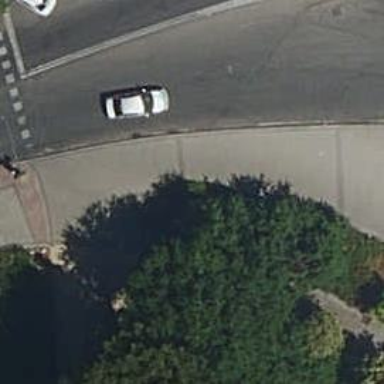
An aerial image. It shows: Kerb serving as barrier.